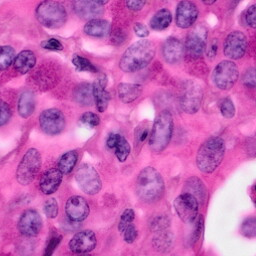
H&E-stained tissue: Pancreatic